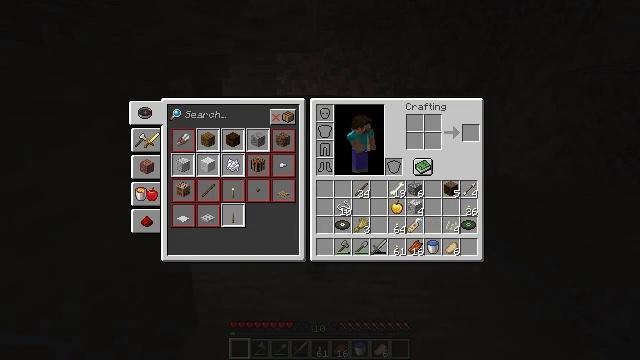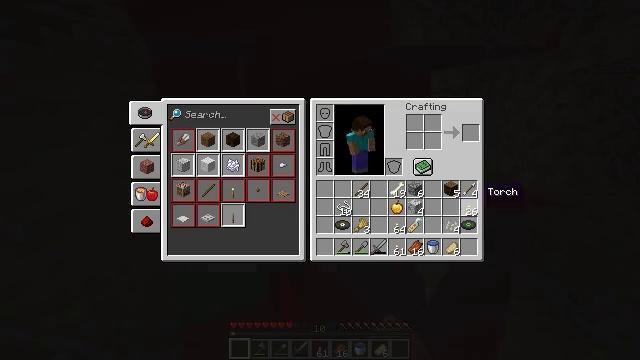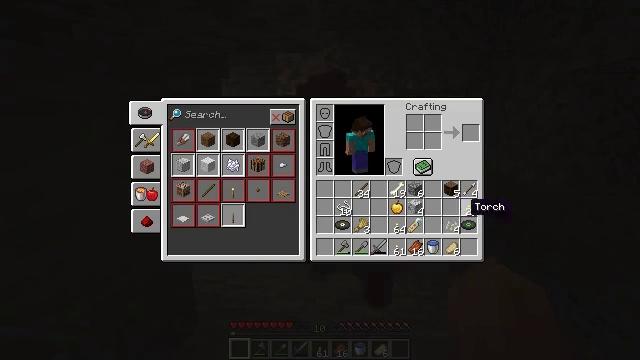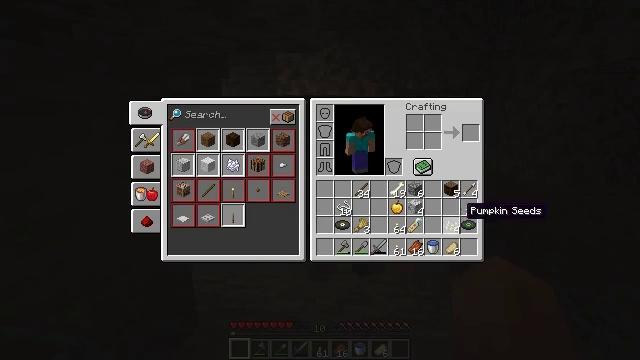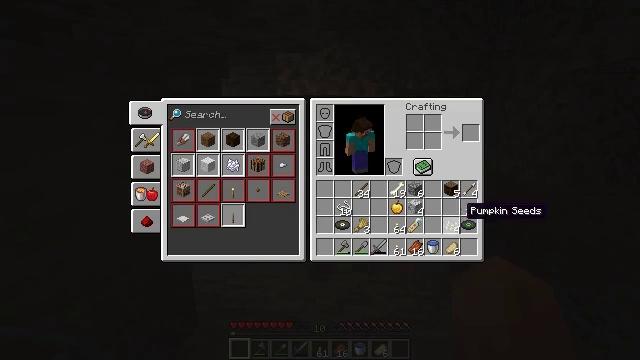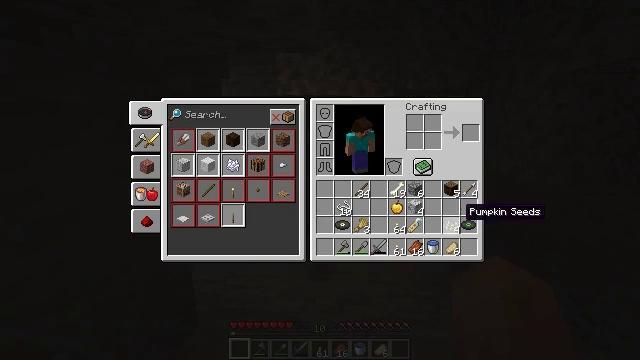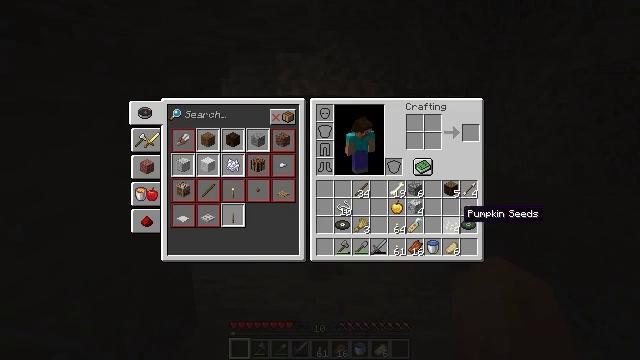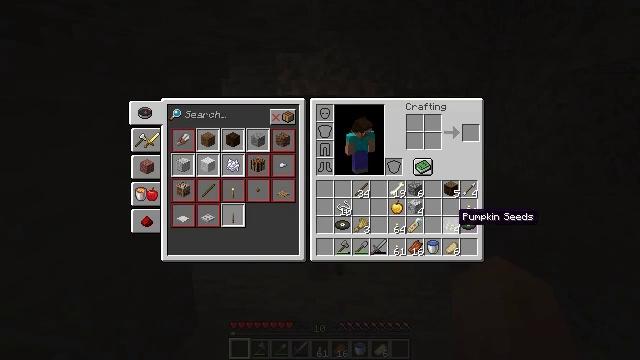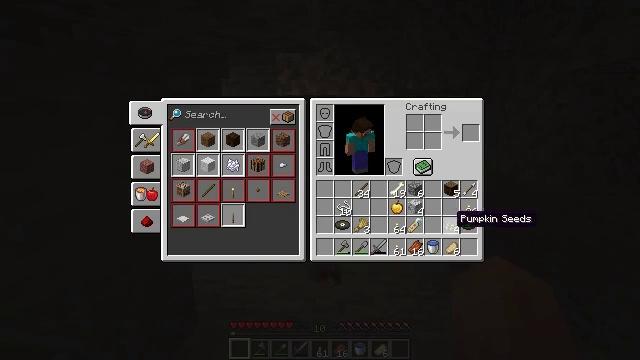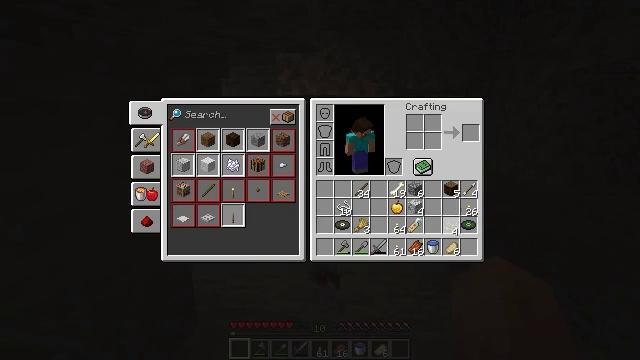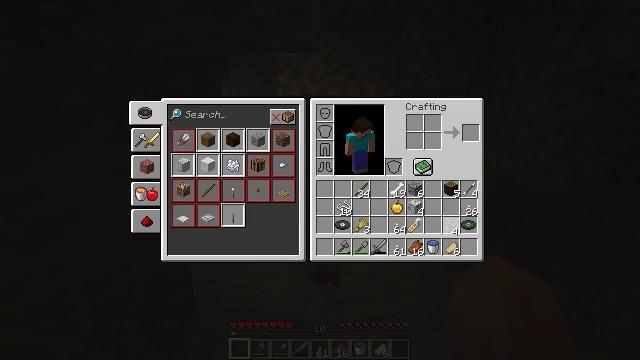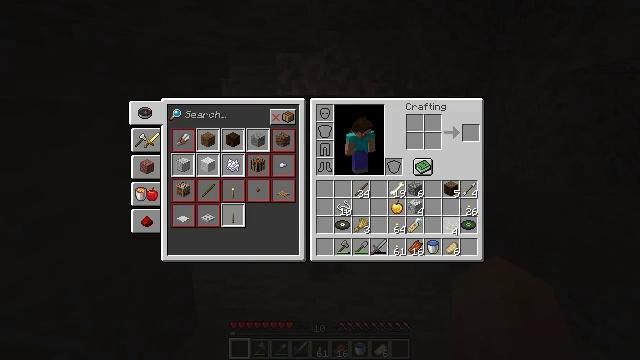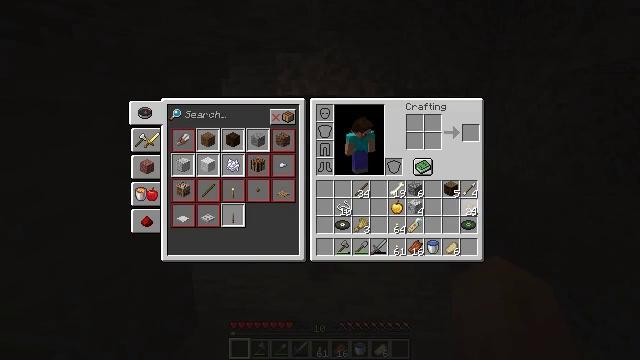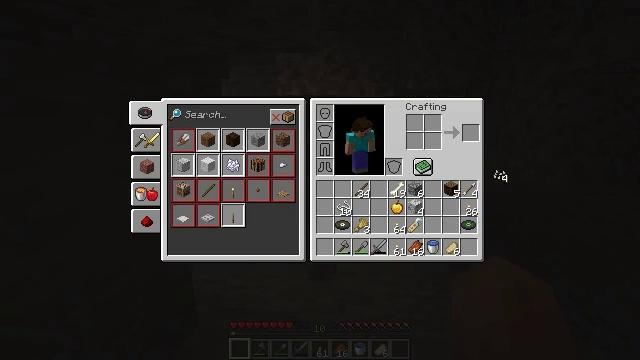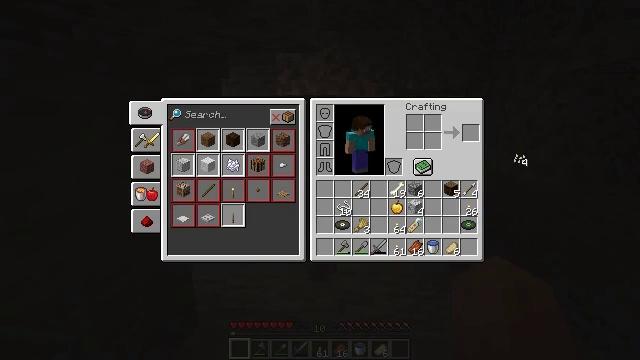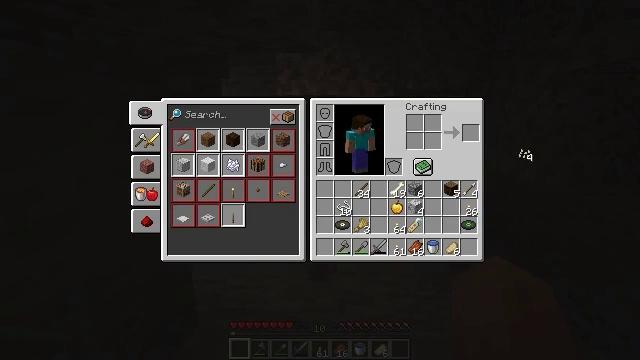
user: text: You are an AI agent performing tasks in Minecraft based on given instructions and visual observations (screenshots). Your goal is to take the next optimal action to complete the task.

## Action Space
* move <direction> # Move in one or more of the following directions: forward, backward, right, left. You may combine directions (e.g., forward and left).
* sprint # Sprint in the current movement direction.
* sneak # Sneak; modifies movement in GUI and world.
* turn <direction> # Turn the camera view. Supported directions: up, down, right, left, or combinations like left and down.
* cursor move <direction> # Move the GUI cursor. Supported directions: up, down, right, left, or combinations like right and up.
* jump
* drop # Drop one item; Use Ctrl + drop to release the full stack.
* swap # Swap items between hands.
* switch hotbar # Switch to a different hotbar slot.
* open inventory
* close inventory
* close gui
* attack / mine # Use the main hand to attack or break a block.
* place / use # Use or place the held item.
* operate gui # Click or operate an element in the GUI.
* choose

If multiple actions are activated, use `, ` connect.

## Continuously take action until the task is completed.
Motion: motion action
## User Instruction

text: Drop pumpkin seeds.
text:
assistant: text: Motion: cursor move left and down, open gui
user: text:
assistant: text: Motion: cursor move left and down
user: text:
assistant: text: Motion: no_op
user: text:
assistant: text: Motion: no_op
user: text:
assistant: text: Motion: no_op
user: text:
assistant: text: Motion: no_op
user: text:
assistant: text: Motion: no_op
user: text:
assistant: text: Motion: no_op
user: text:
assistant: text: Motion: operate gui
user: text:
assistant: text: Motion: operate gui
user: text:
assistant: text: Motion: operate gui
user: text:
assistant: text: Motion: cursor move right and up
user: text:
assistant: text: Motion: cursor move right and up
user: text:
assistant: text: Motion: cursor move right and up
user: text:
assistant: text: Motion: no_op
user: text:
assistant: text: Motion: operate gui
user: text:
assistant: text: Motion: operate gui
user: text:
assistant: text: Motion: operate gui
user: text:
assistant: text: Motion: no_op
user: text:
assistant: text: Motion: no_op
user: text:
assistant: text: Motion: no_op
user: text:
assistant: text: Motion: no_op
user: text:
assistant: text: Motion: no_op
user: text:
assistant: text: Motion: no_op